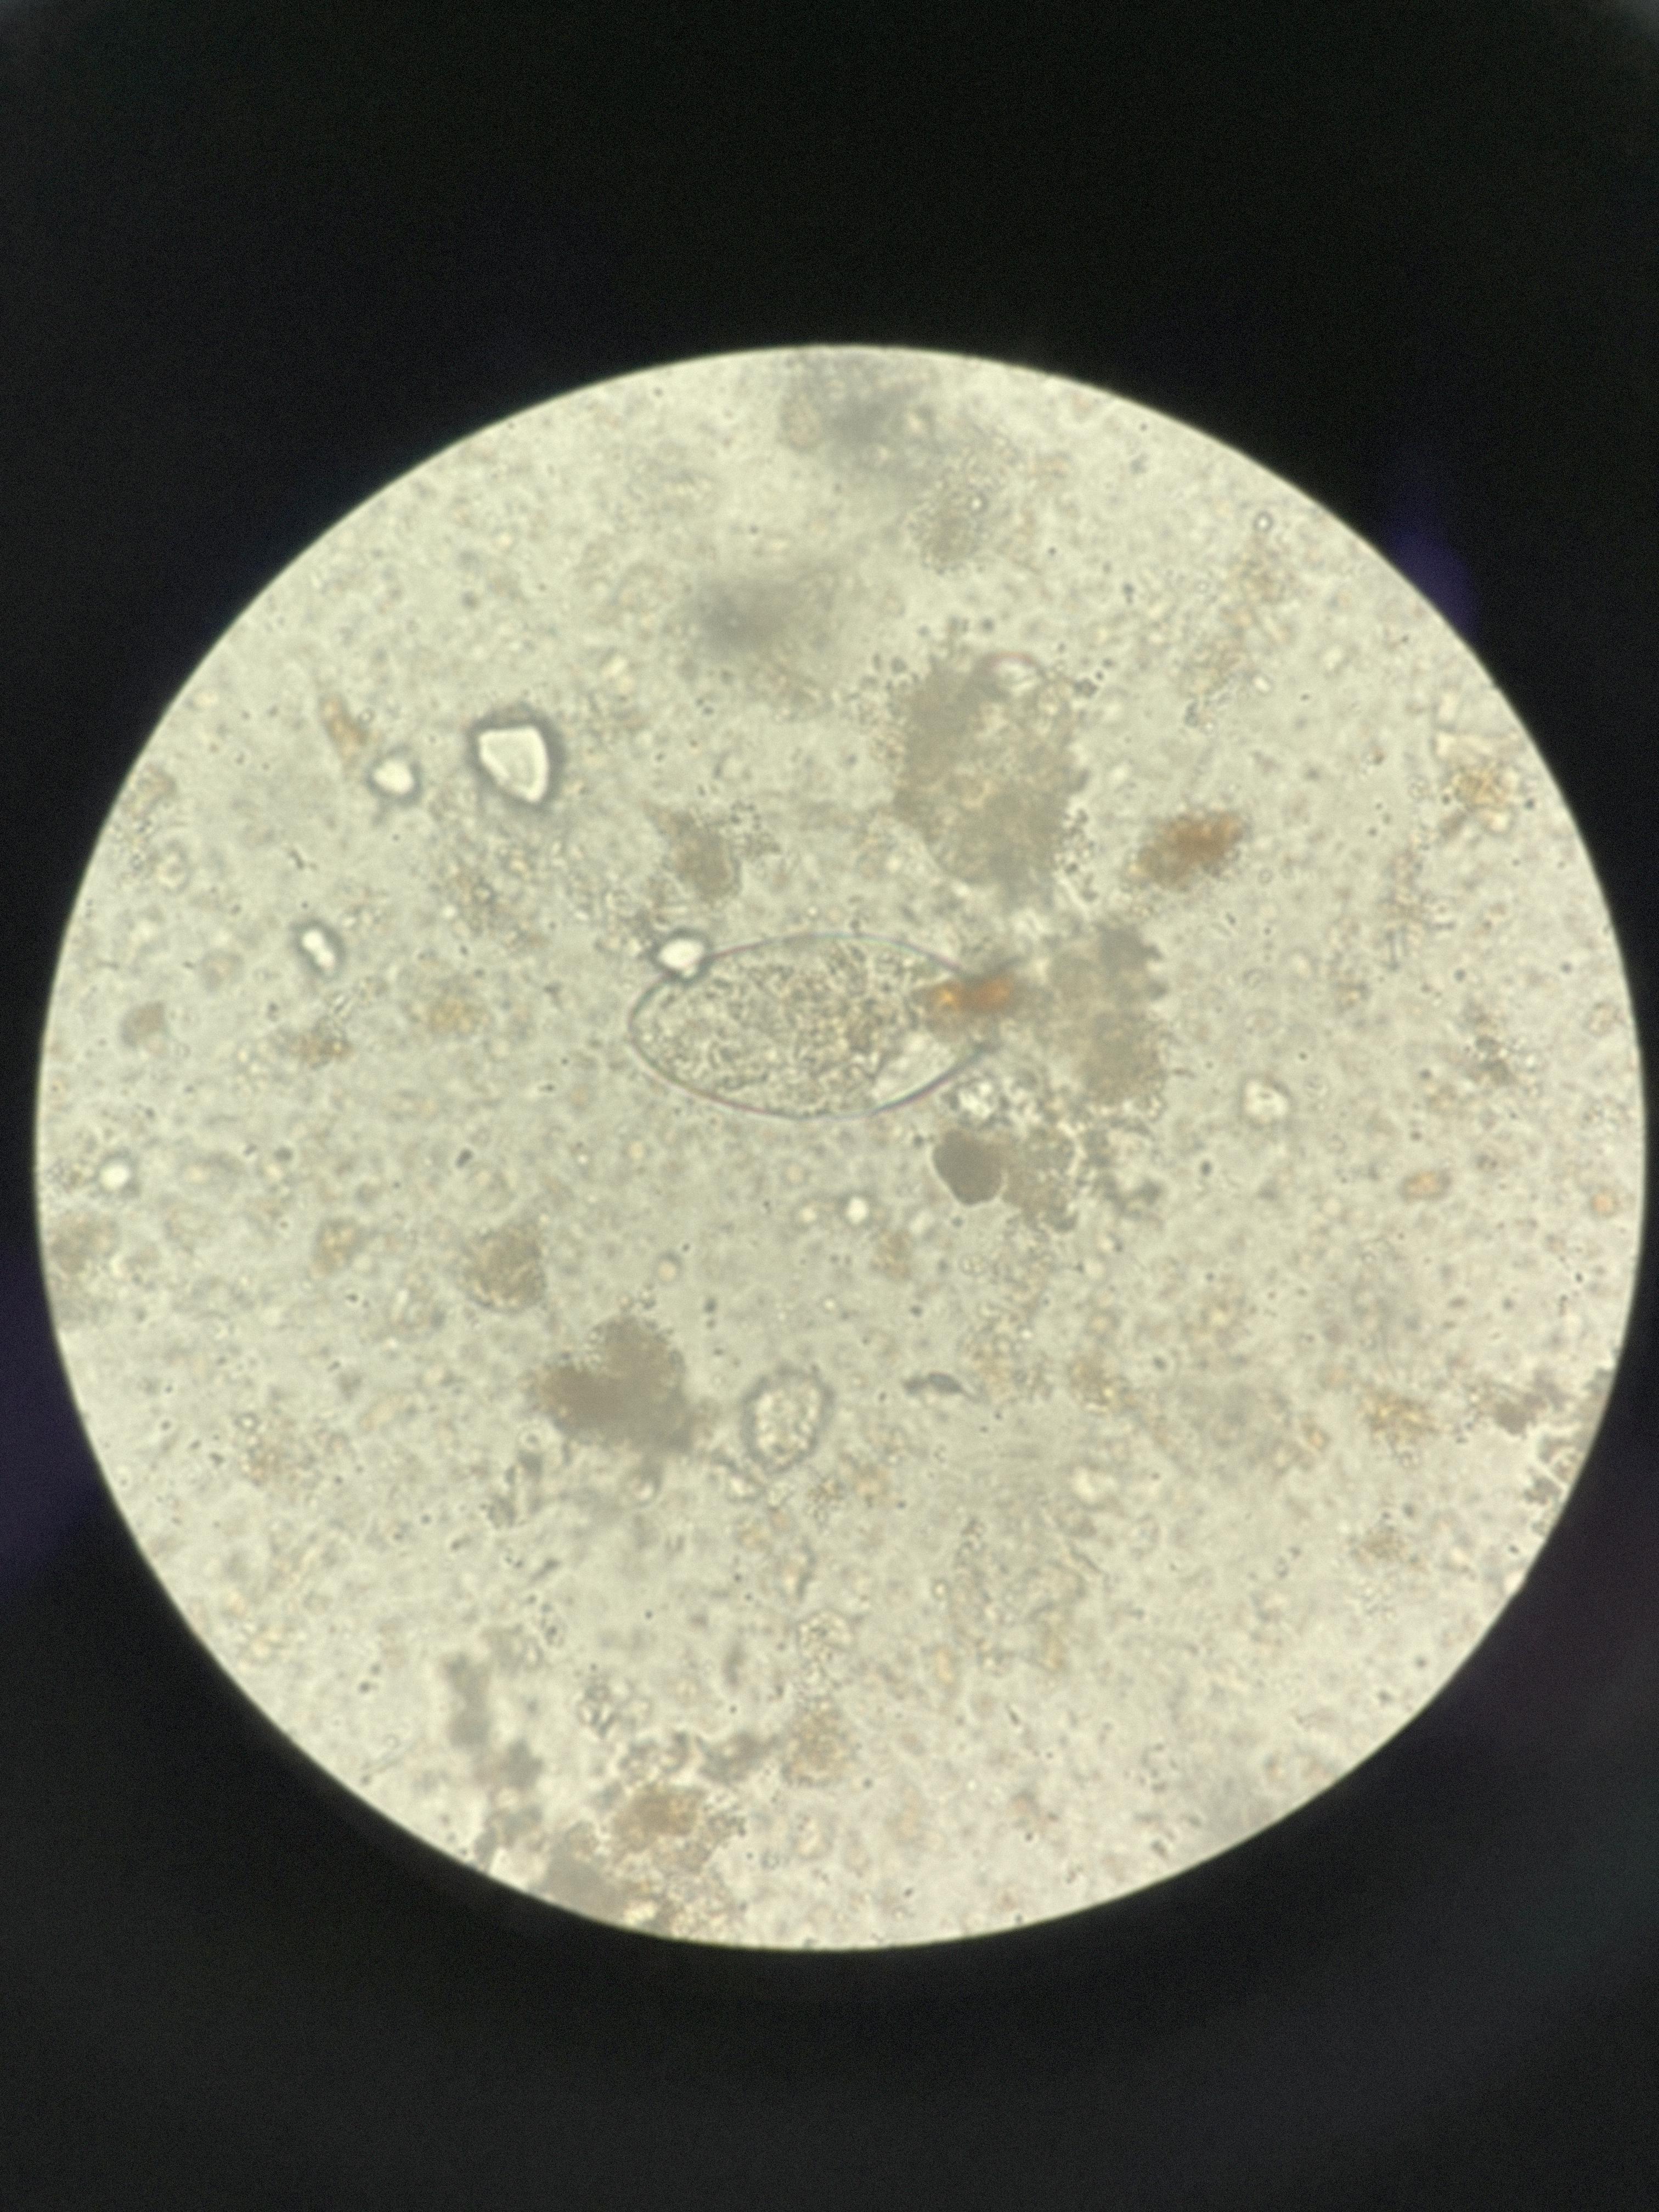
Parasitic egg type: Fasciolopsis buski